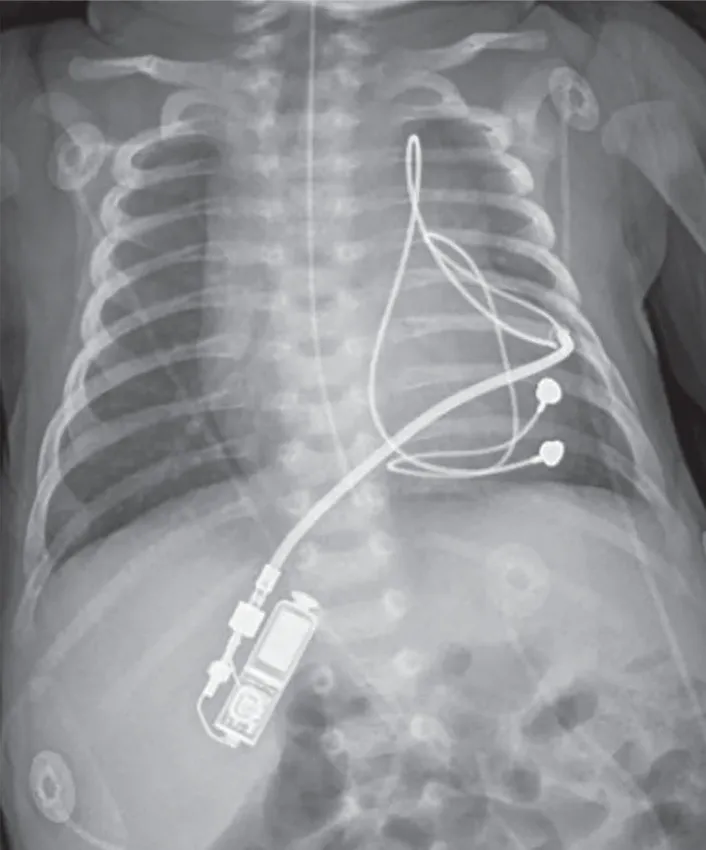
Chest radiography showing subxiphoid placement of the Micra. implantable pulse generator connected to epicardial leads.
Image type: radiology (x_ray)